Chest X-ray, PA view. Patient: 11 years old, sex M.
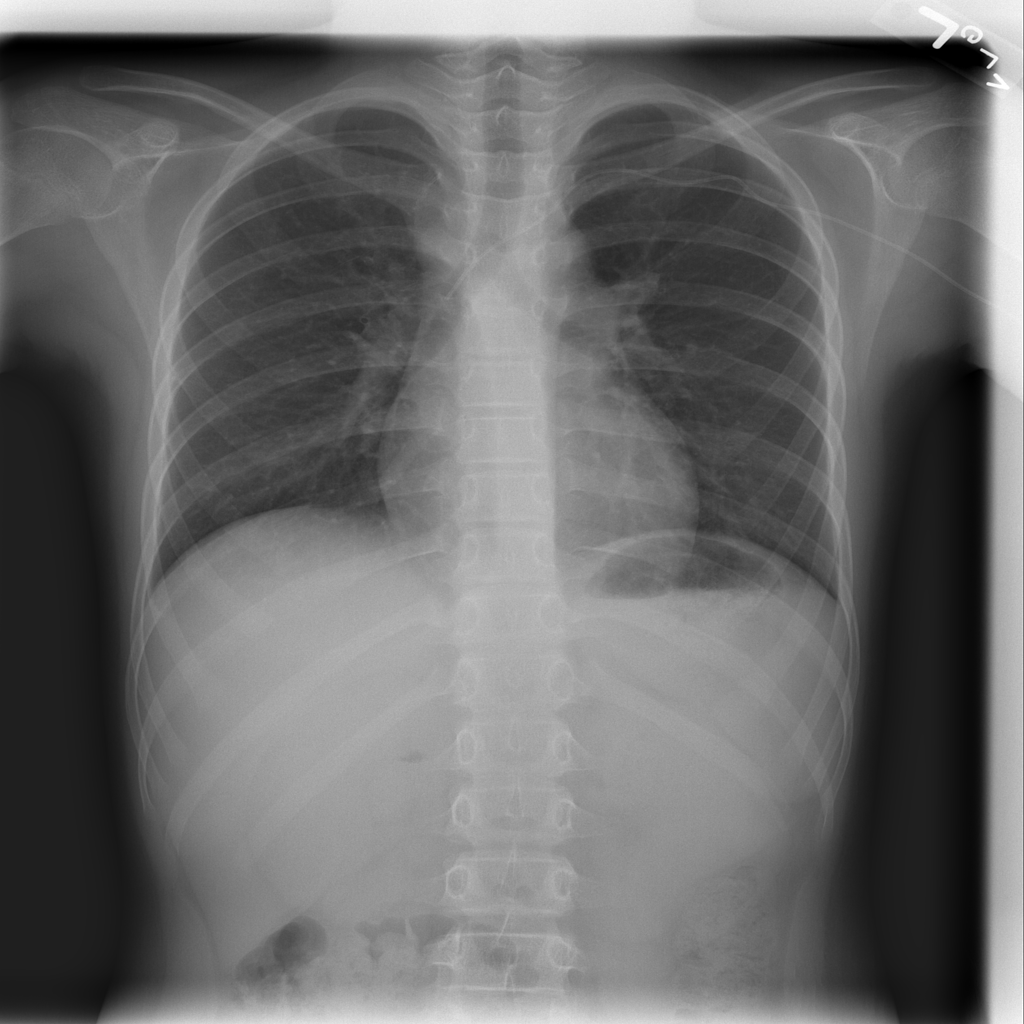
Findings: No Finding